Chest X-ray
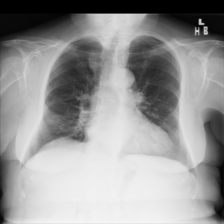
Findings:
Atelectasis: negative
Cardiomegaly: negative
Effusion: negative
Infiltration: negative
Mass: negative
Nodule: negative
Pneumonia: negative
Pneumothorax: negative
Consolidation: negative
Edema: negative
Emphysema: negative
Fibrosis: negative
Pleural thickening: positive
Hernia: negative